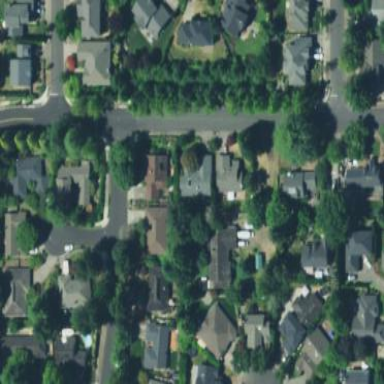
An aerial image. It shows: Residential area composed of single-family homes.